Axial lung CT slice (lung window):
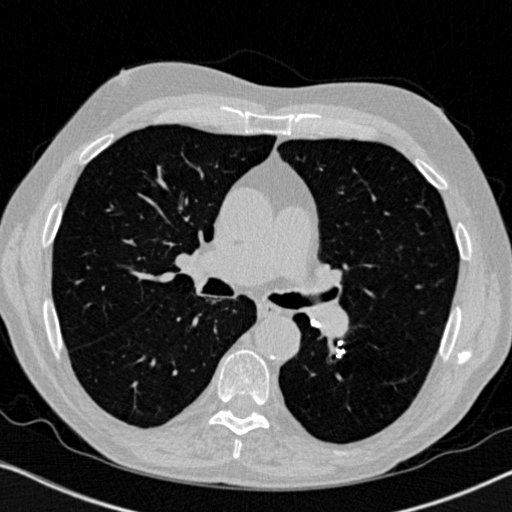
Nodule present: yes
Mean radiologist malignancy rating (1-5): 1